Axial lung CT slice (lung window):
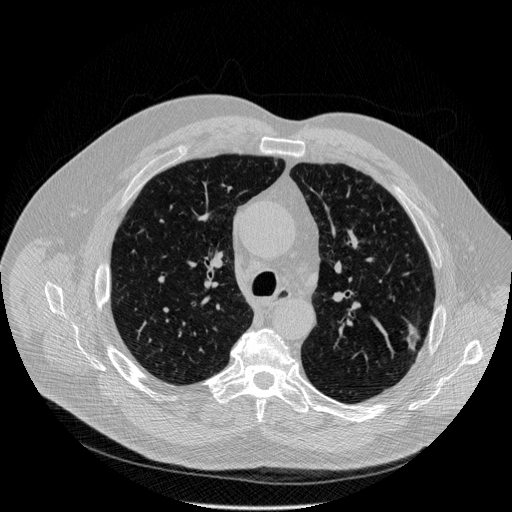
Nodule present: yes
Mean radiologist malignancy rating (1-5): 4